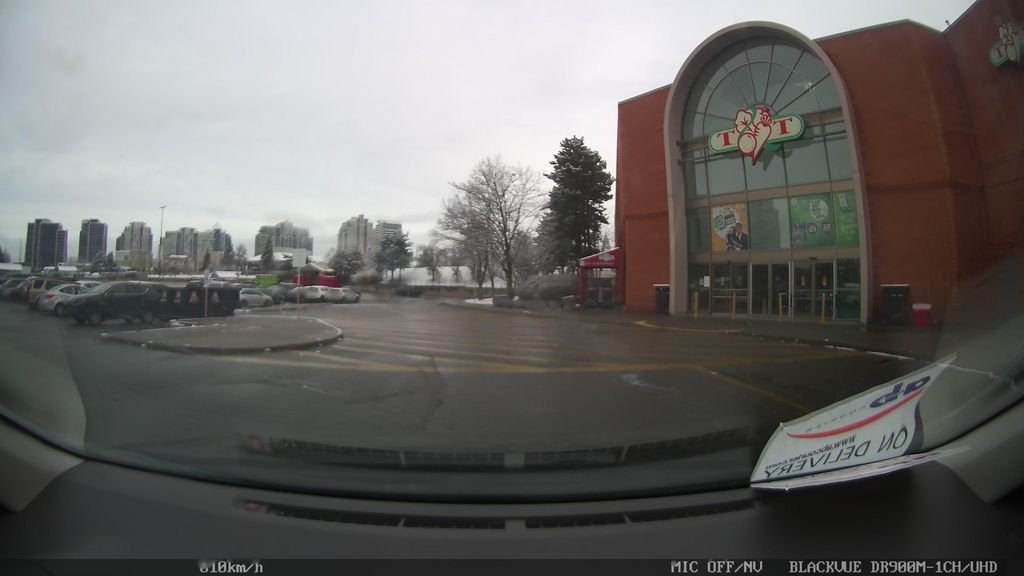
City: toronto